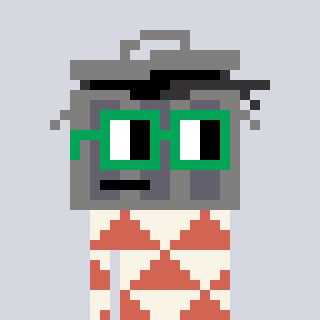
a pixel art character with square green glasses, a trashcan-shaped head and a peachy-colored body on a cool background